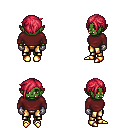
a pixel art fantasy rpg character, female body template, orc, green skin, maroon long-sleeve shirt, gold greaves, ruby red pixie cut hairstyle, metal gloves, gold boots, four views (front, back, left, right), 2x2 character sprite sheet, small pixel art, hard edges, no anti-aliasing